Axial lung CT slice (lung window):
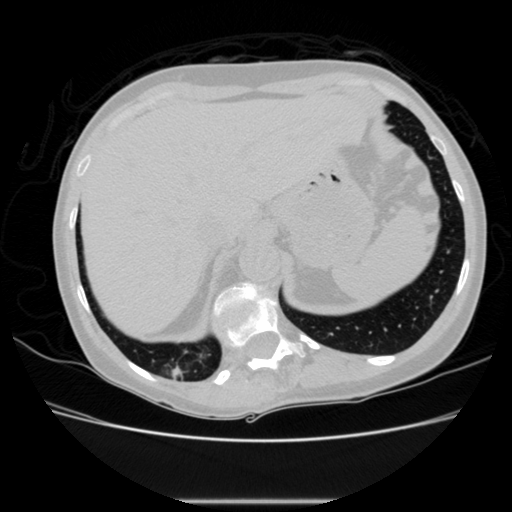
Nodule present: no